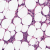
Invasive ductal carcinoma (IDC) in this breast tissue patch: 0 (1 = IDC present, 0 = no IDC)